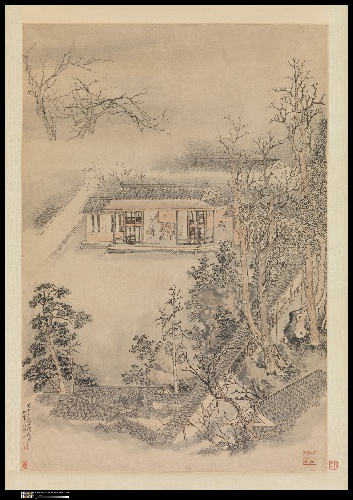
Title: 清　羅聘　篠園飲酒圖　軸|Drinking in the Bamboo Garden on the Lantern Festival
Artist: Luo Ping
Artist bio: Chinese, 1733–1799
Date: 1773
Object type: Hanging scroll
Classification: Paintings
Medium: Hanging scroll; ink and color on paper
Culture: China
Period: Qing dynasty (1644–1911)
Dimensions: Image: 31 1/2 x 21 1/2 in. (80 x 54.6 cm)
Overall with mounting: 116 x 27 7/16 in. (294.6 x 69.7 cm)
Overall with knobs: 116 x 32 5/8 in. (294.6 x 82.9 cm)
Department: Asian Art
Credit line: John Stewart Kennedy Fund, 1913
Accession year: 1913
Repository: Metropolitan Museum of Art, New York, NY
Tags: Gardens|Drinking